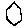
Label: hexagon